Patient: sex M, age 69
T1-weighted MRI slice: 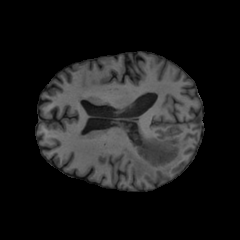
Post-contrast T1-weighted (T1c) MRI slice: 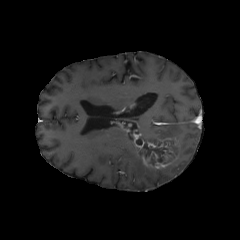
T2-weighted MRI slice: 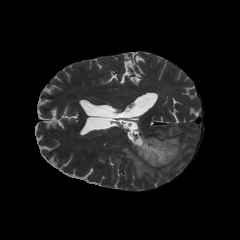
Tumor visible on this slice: yes
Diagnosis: Glioblastoma, IDH-wildtype
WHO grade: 4